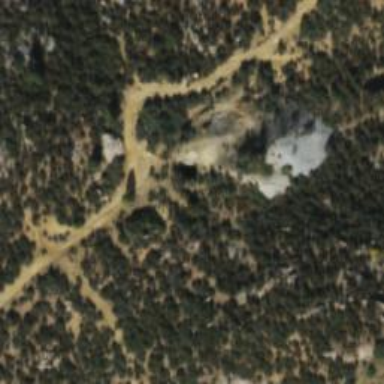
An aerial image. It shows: Quarry area.